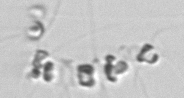
Label: Chaetoceros_socialis